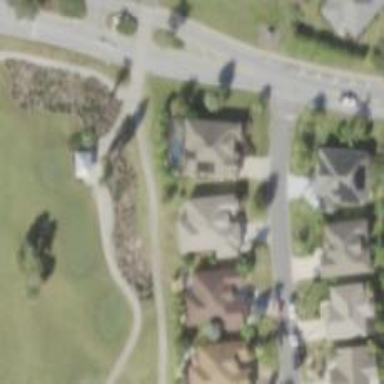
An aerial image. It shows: Path designated for golf carts.